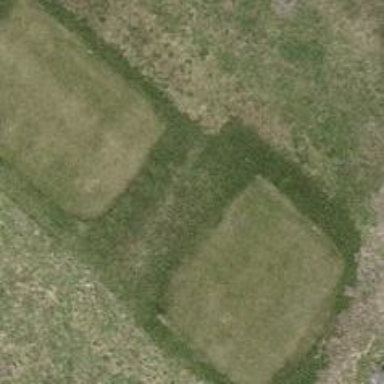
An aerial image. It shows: Golf tee on grassy land.